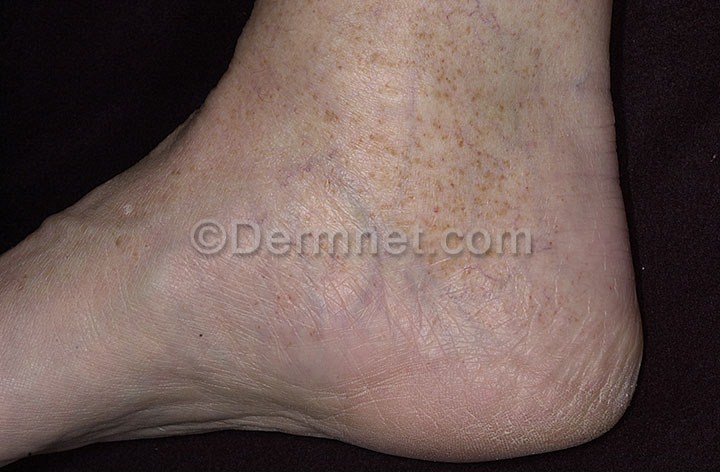
Disease: Eczema Photos